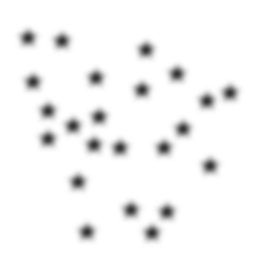
Squares: 0
Triangles: 0
Stars: 23
Total shapes: 23